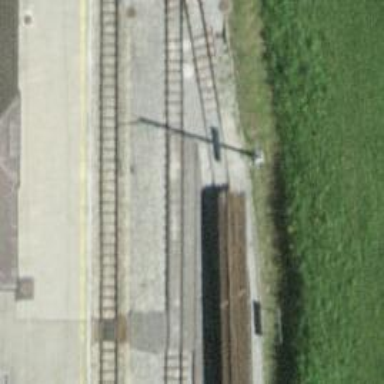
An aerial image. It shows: Narrow-gauge railway yard with electrified tracks featuring contact line.